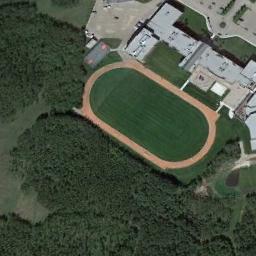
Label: ground_track_field